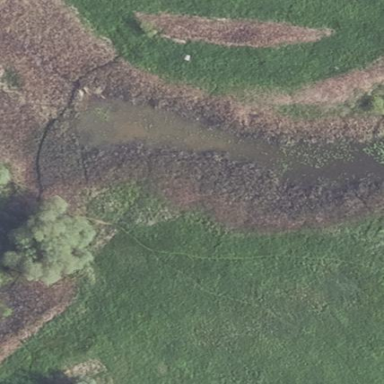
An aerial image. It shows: Natural oxbow water feature.